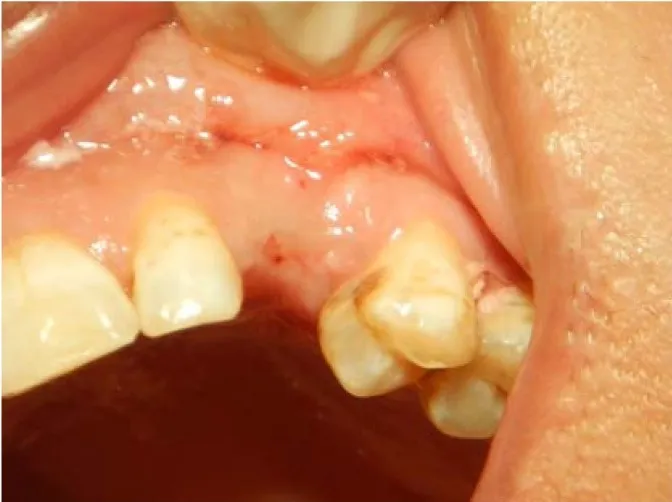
Retained root 23 is extracted, and the socket is left to heal for 2 months before implant placement.
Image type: pathology (fish)